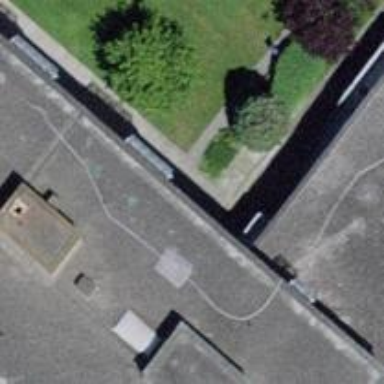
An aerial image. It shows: Footway made of paving stones.